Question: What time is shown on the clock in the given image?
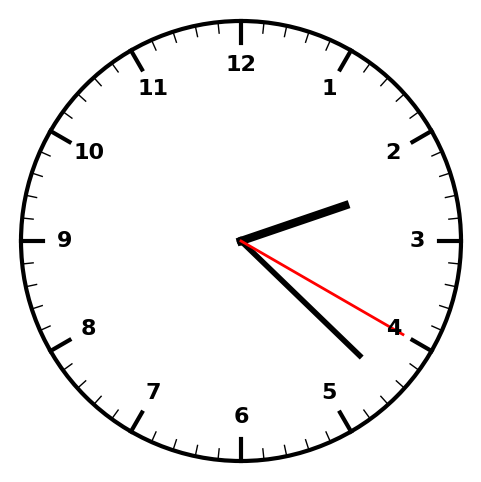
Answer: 02:22:20